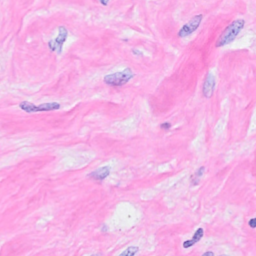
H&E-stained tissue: Breast